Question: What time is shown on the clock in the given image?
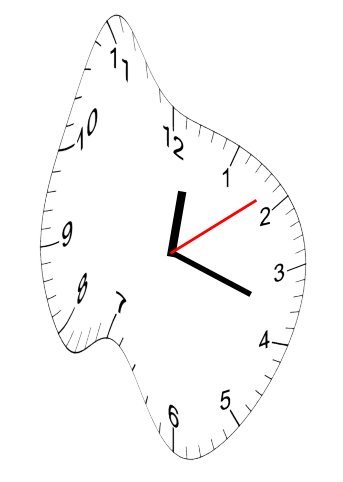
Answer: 12:18:09